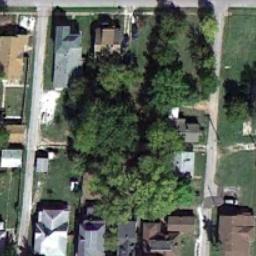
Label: medium_residential